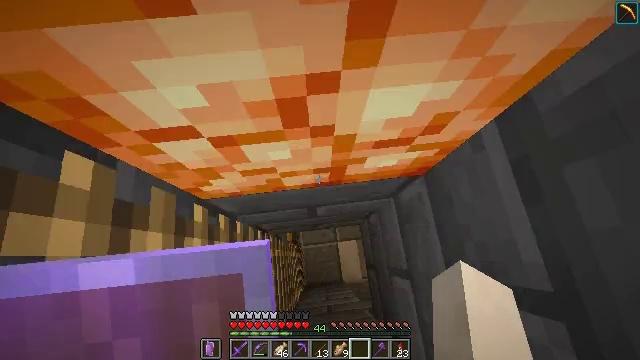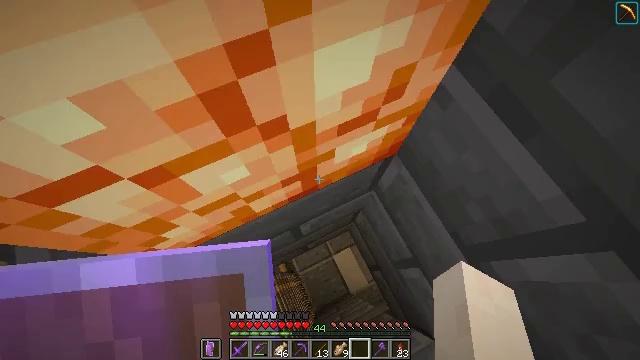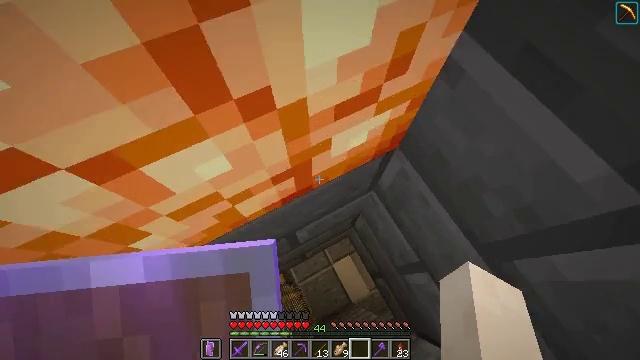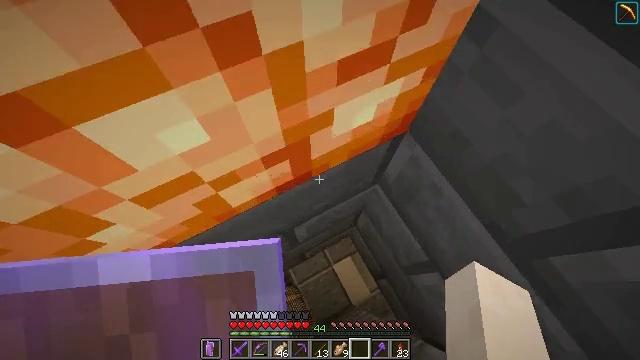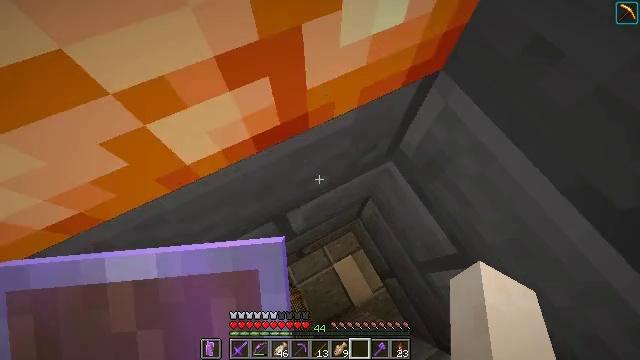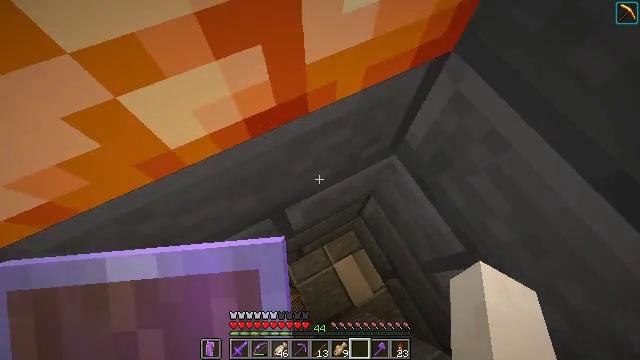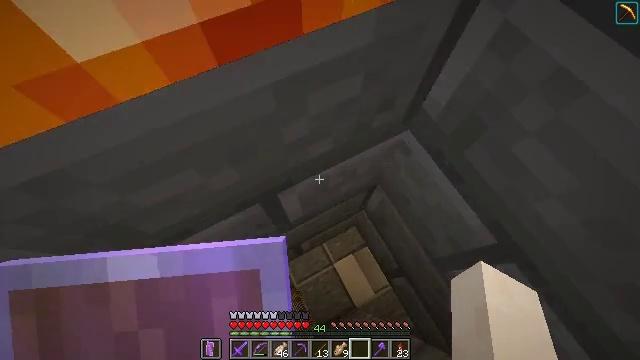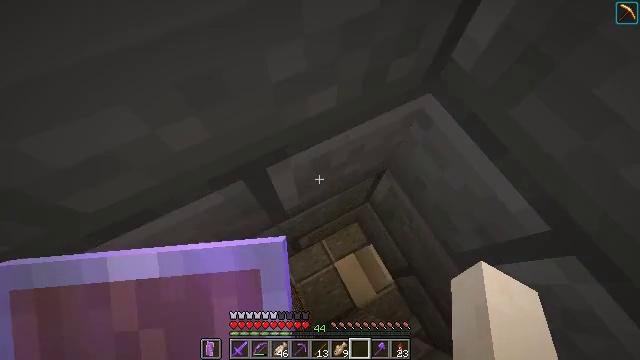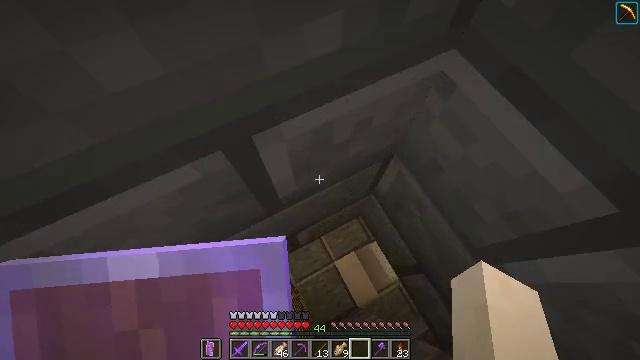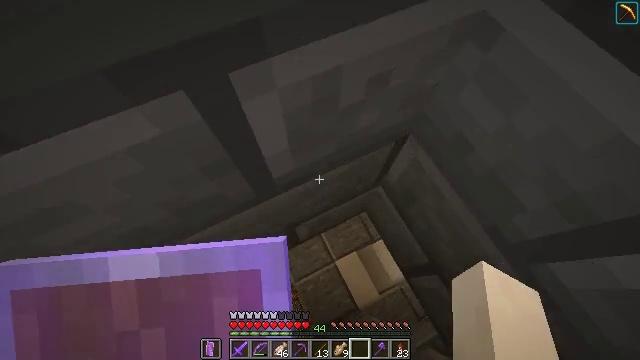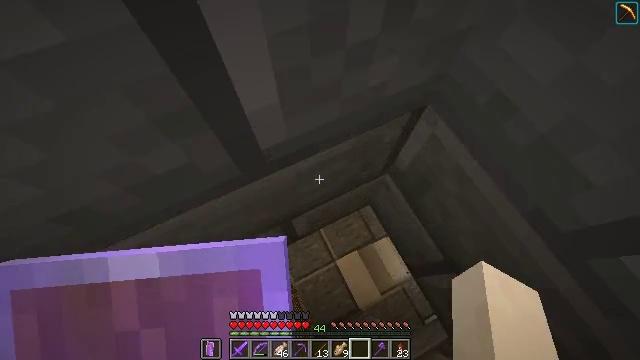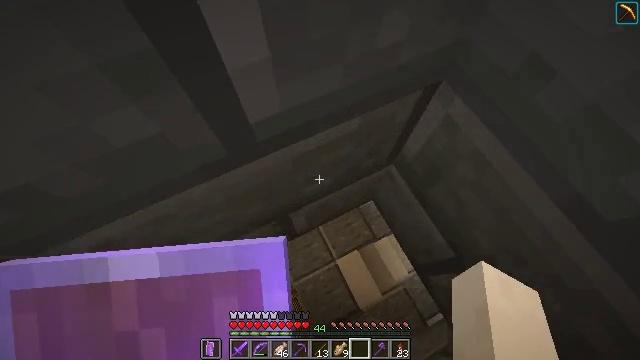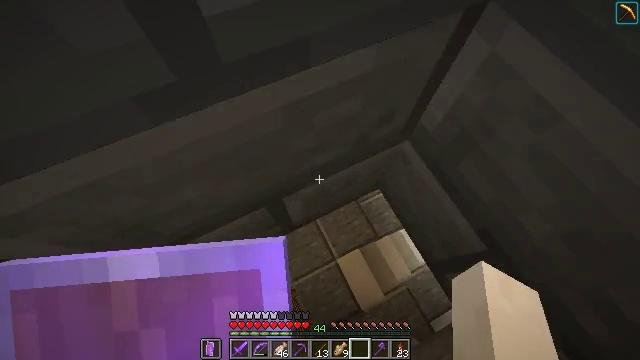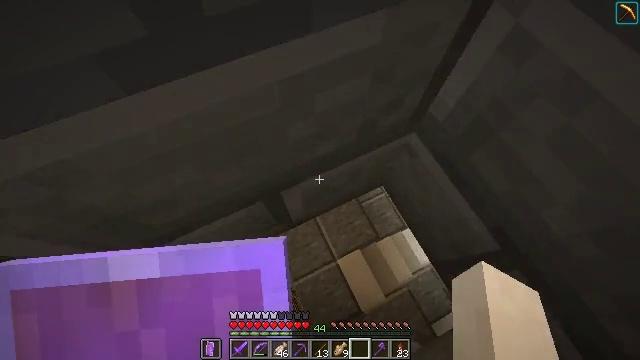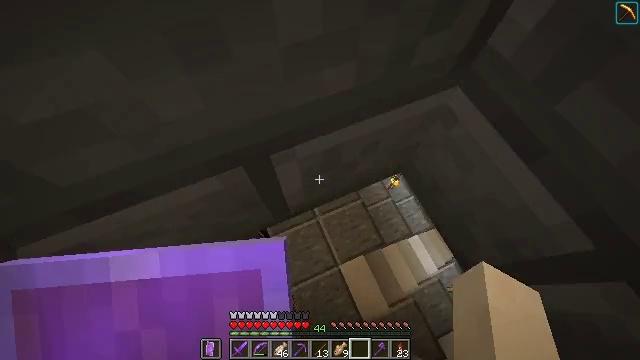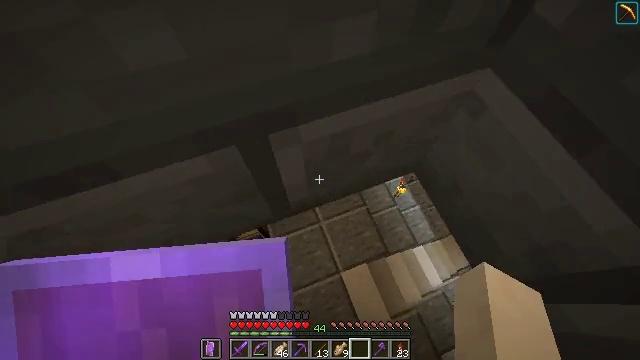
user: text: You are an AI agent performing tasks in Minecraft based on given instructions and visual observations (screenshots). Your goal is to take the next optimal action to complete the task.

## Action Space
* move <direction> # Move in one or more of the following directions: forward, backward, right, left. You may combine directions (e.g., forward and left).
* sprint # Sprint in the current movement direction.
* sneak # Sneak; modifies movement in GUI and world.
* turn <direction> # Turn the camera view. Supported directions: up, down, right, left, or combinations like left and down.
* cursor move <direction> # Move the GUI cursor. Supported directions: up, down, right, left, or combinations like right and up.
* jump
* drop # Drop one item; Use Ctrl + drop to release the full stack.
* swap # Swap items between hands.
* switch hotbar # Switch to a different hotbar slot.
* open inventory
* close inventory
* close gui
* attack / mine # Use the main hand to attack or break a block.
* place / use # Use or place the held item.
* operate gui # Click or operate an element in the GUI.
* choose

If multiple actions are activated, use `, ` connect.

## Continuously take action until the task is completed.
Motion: motion action
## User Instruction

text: craft item soul torch
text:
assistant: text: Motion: turn right and up
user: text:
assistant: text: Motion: turn right and up
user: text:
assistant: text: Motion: no_op
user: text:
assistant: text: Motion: no_op
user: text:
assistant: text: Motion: no_op
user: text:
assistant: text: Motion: no_op
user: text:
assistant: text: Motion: no_op
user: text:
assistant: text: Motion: no_op
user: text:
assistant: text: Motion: turn left
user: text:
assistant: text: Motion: no_op
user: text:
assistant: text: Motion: no_op
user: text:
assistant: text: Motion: no_op
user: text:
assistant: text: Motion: no_op
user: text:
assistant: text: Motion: turn left and up
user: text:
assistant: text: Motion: turn left and up
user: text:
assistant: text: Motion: turn left and up
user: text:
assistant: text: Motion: turn left and up
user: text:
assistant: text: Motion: turn left and up
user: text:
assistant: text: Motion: turn left and up
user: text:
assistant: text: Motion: turn up
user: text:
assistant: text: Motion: turn up
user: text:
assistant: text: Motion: no_op
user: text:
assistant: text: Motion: no_op
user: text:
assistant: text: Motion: no_op
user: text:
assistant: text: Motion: no_op
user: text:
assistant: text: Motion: no_op
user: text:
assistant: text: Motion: no_op
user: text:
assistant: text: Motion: no_op
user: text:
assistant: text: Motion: no_op
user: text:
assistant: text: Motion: no_op